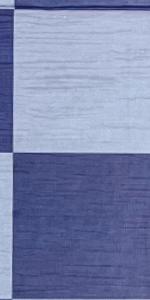
Label: Empty